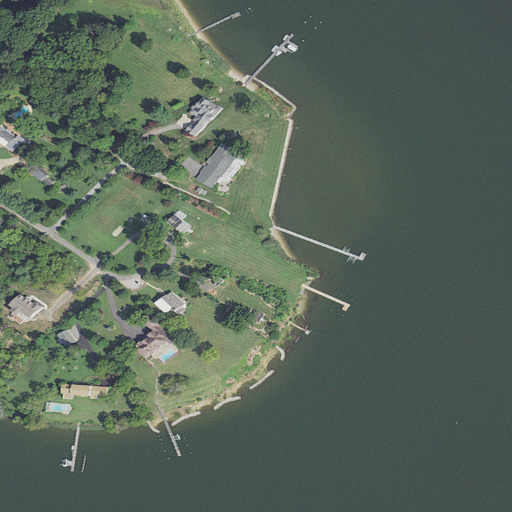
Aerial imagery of cape in Maryland named Larrimore Point containing open water, open development, low intensity development, mixed forest, pasture, medium intensity development, deciduous forest, grassland, and herbaceous wetlands